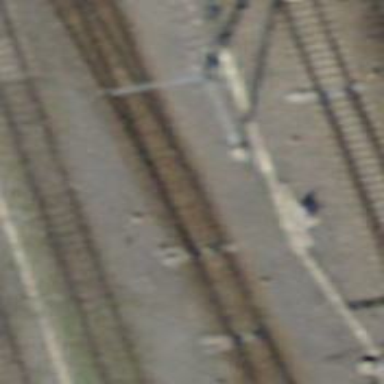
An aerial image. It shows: Railway switch.